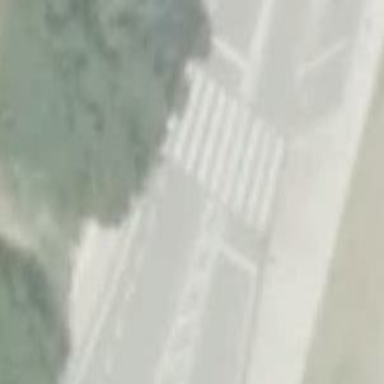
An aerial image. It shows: Marked zebra crossing on the road.